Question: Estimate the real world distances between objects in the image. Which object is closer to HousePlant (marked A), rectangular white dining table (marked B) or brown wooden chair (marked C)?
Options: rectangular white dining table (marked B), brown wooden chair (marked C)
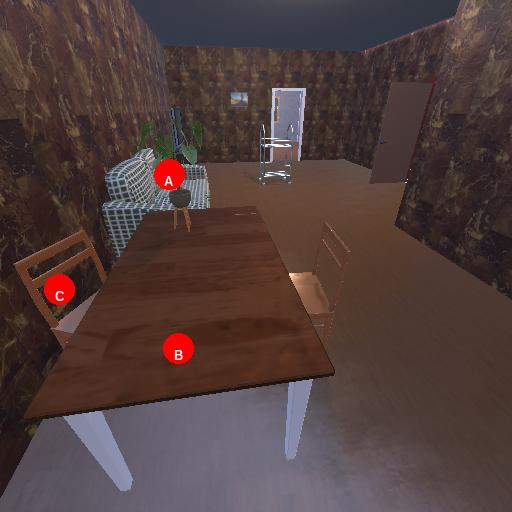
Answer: rectangular white dining table (marked B)